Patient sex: M
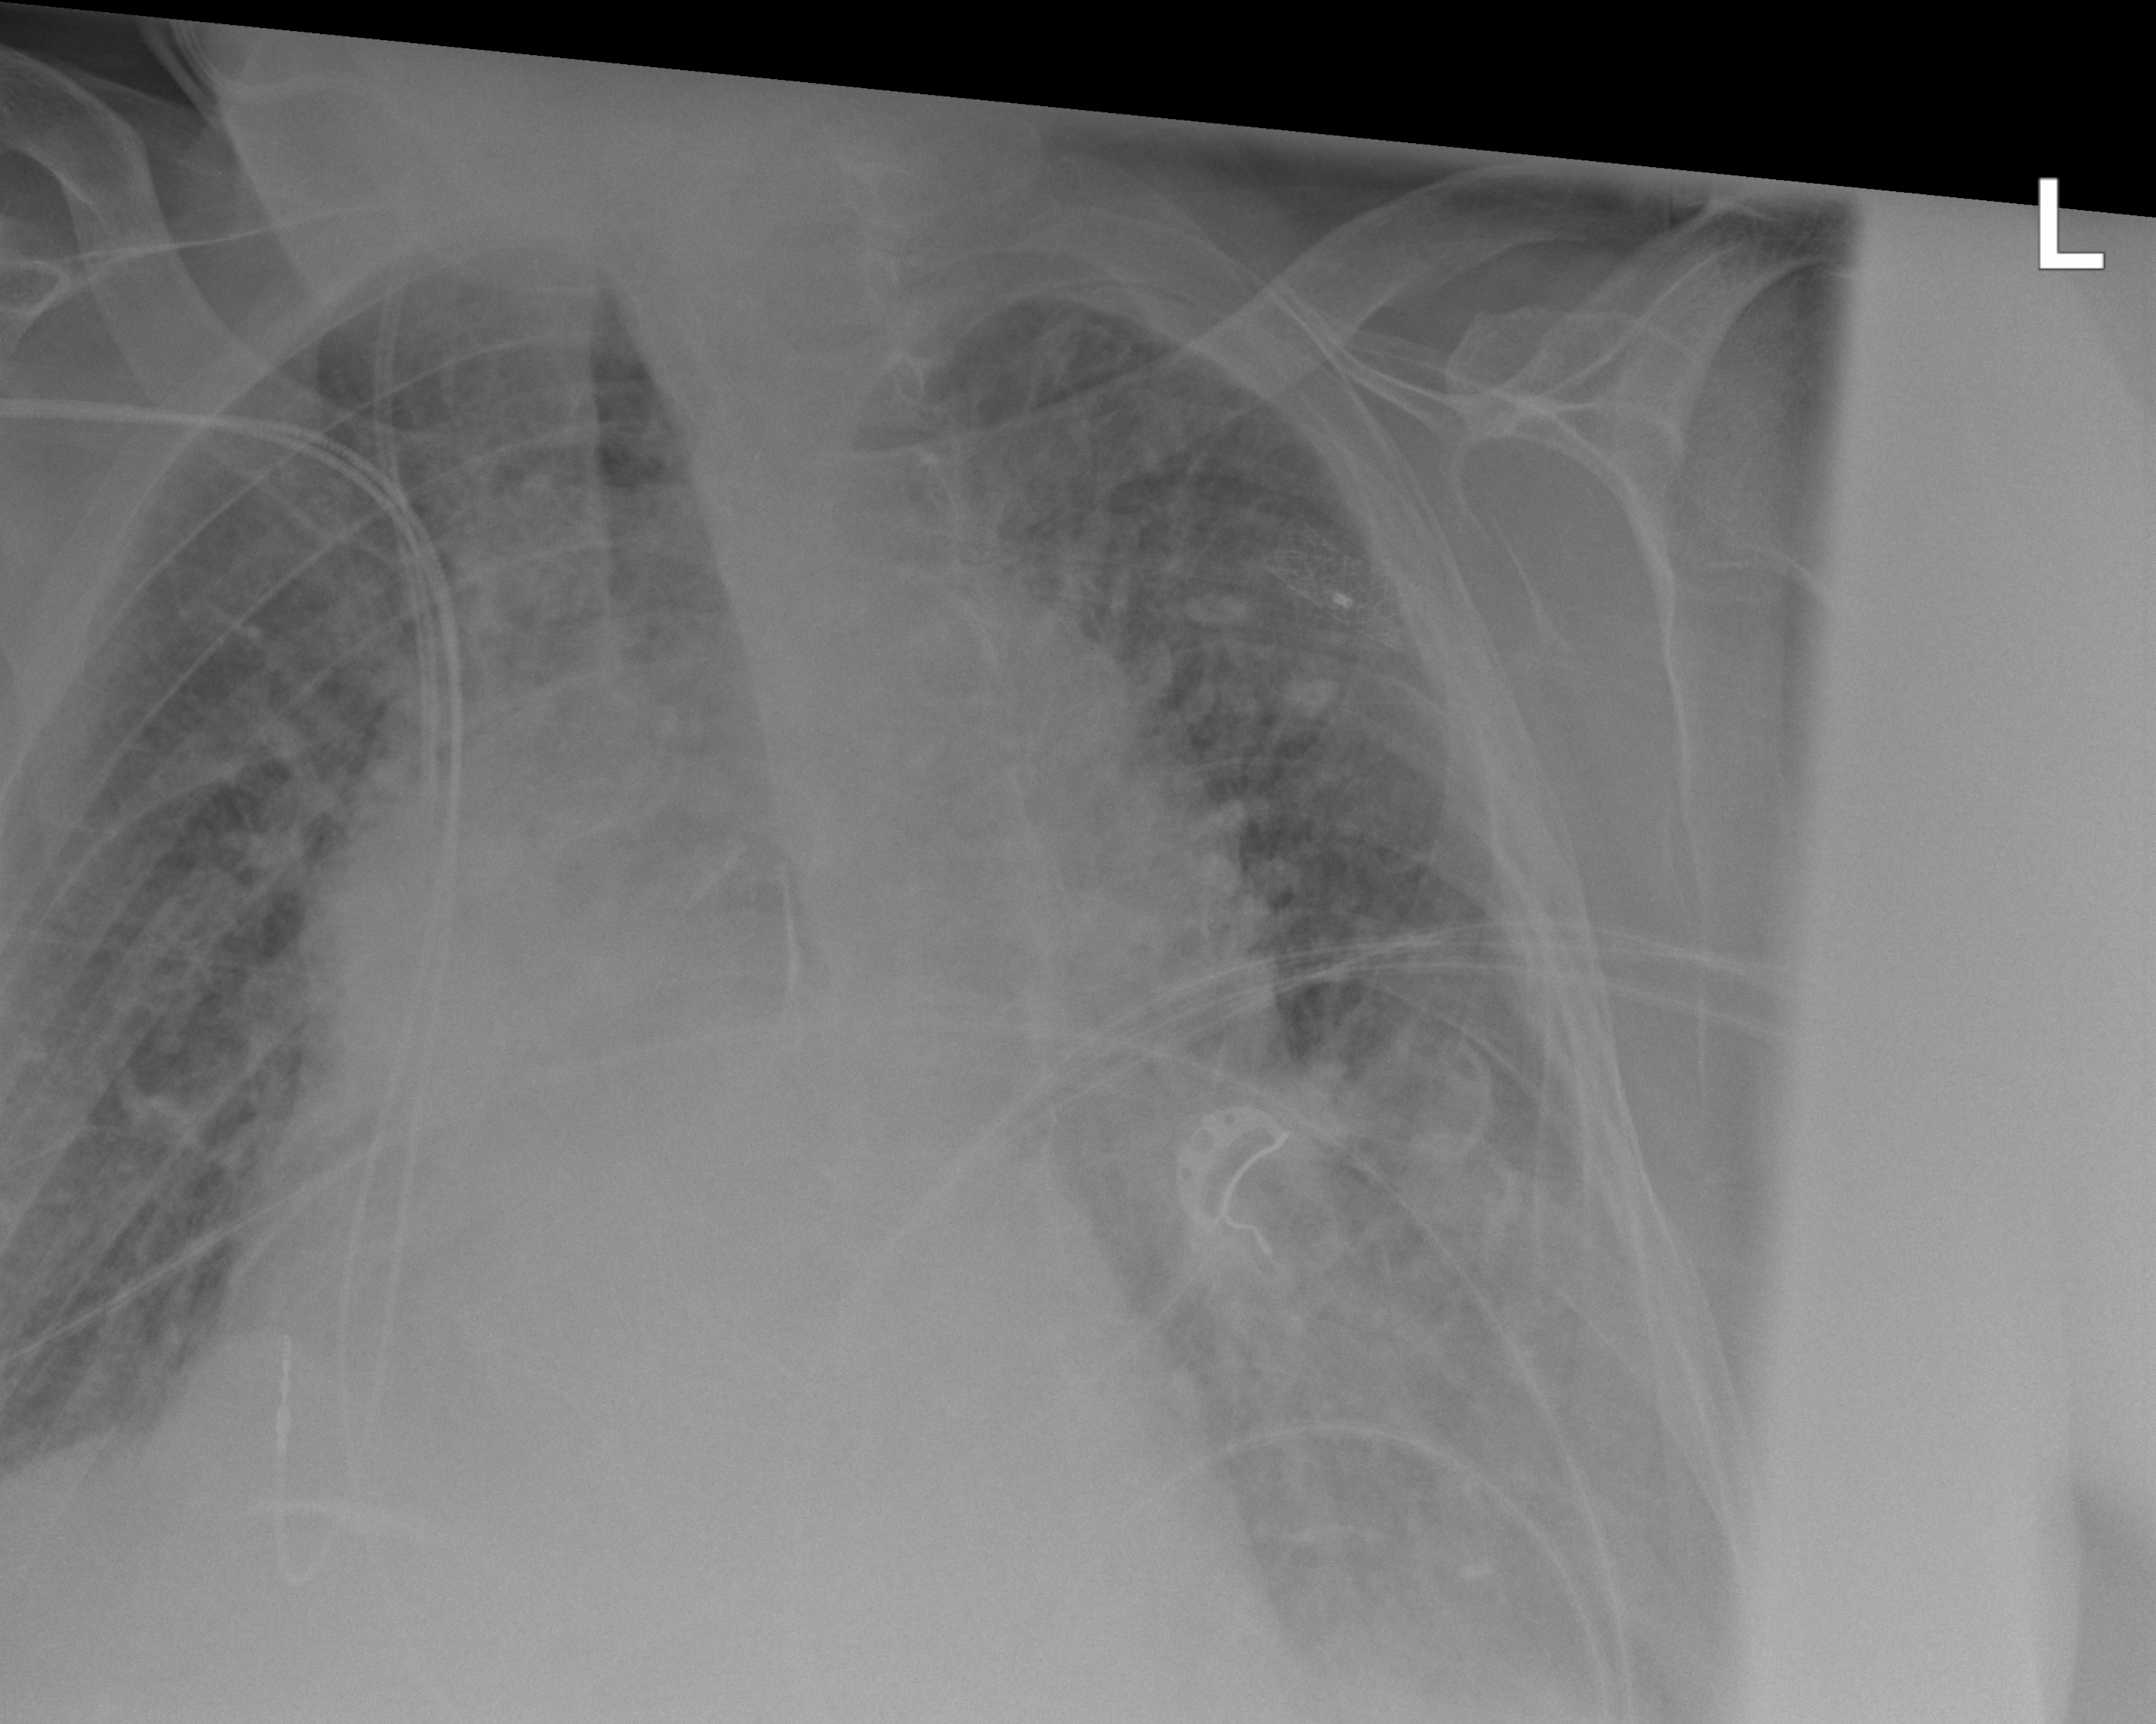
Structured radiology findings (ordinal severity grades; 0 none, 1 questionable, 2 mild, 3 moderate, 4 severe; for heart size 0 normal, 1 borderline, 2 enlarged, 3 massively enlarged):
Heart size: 2
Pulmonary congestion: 2
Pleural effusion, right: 0
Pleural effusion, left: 0
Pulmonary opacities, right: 0
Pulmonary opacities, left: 0
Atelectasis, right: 2
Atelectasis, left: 2